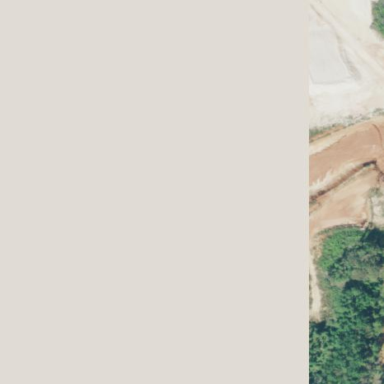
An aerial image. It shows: Sand quarry.